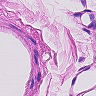
Metastatic tissue present: no